Question: I'm following <URL>' but something isn't clear for me.
> Both processes will start their execution at the next statement following the fork() call. In this case, both processes will start their execution at the assignment statement as shown below:

According to this sentence, this script
'''
printf("before ");
fork();
printf("after ");
'''
should print this: (Because child process will start from 'printf("after")')
'''
before after after
'''
but it is printing this instead:
'''
before after before after
'''
So did the child process start from the 1st line of the file? Can you tell me what's wrong with my code? Did I misunderstood that sentence?
Script compiled and executed on OS X
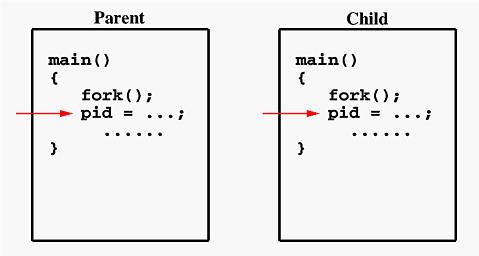
Answer: When you create a new process, it 'inherits' all the variables of the original process - thus all the buffers as well. Since "before" wasn't flushed yet and is still in the buffer, the child process will as well contain this string in the buffer and print it. Therefore you have to call 'fflush(stdout);' before forking the process.